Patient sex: M
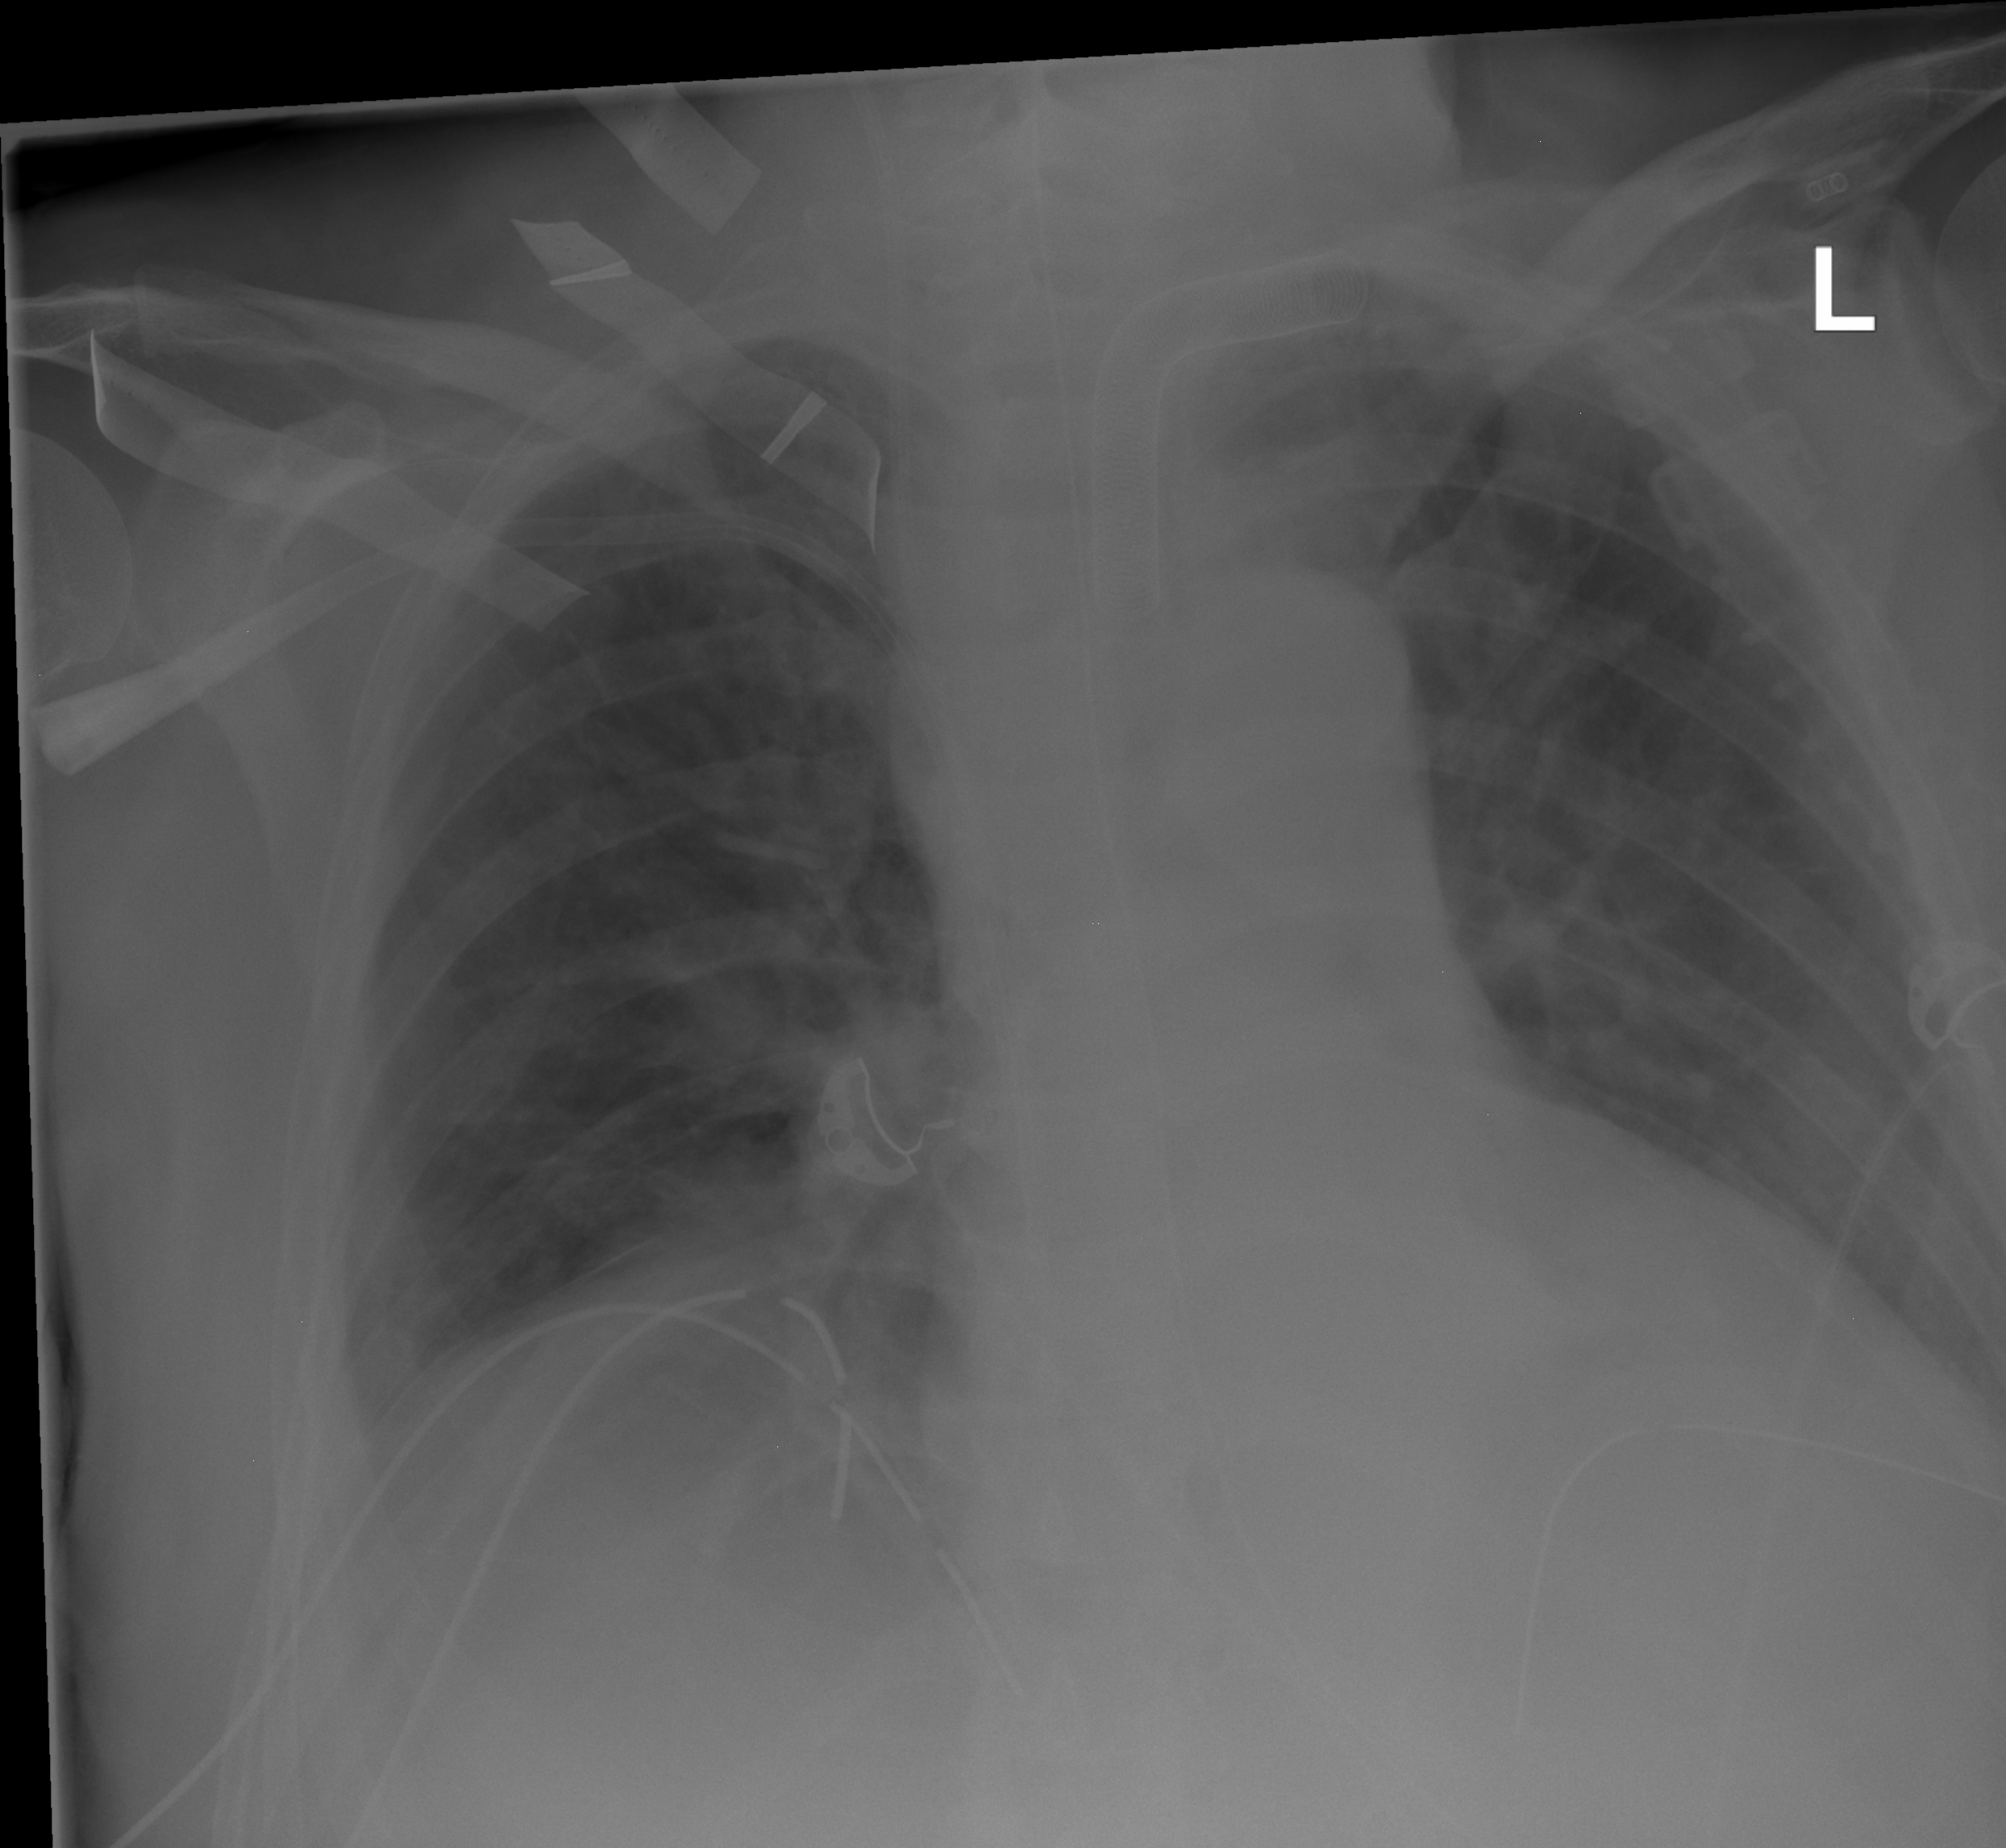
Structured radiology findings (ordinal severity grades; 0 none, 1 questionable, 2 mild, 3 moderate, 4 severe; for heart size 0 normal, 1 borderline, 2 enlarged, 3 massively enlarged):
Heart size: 1
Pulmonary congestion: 0
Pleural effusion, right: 0
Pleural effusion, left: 0
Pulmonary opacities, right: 2
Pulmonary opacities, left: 0
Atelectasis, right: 0
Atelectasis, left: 0